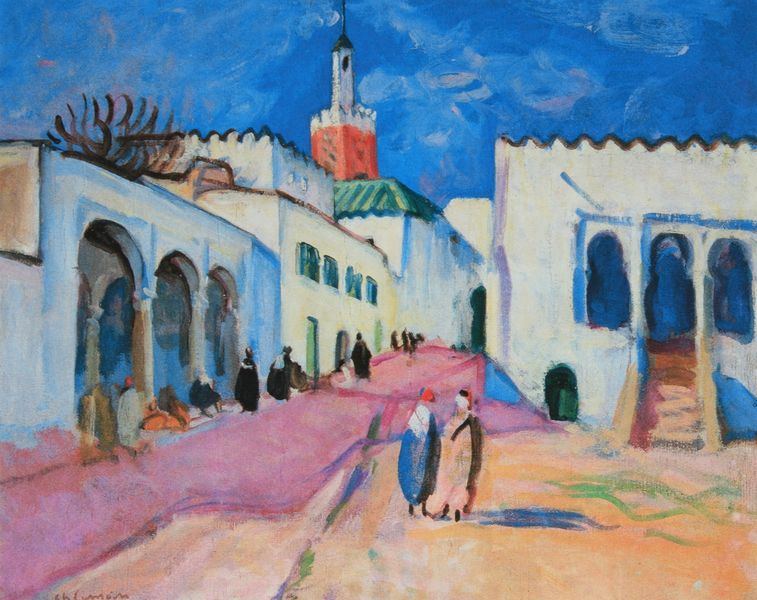
Titel: Minarett in Tanger
Künstler: Charles Camoin
Standort: Grenoble
Institution: Musée de Grenoble
Schlagwörter: baum, blau, dunkel, himmel, schatten, wolken, grün, impressionismus, menschen, braun, fenster, hell, licht, männer, orange, schwarz, strasse, säulen, weiss, dach, haus, rot, beige, expressionismus, malerei, teppich, kappe, spitze, stehen, häuser, kirche, sonne, mantel, rosa, fensterläden, turm, fassade, laufen, lila, treppe, gruppen, bögen, hautfarbe, moschee, orient, ölmalerei, turban, tunis, wegs, august macke, trasse, tunesien